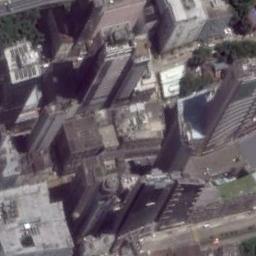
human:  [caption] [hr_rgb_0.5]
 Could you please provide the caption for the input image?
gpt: A commercial area has lots of buildings of different heights and a grove of trees is also in the commercial area .

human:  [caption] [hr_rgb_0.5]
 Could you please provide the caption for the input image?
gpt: The commercial area is consist of many tall buildings .

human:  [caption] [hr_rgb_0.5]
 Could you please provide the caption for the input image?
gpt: There are tall buildings on the right side of the road .

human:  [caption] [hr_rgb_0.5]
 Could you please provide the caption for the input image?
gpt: In a business district there are many tall buildings of different shapes and several roads with many cars .

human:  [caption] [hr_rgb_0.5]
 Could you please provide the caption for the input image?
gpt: There are many buildings of different heights on a commercial area .